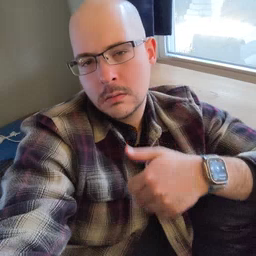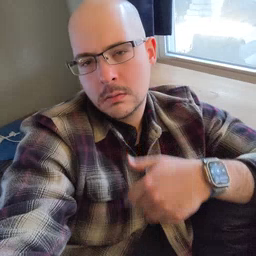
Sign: brown